Question: So I know how to make a pure CSS triangle using borders, but the angle of the triangle is not known.
I want to create an angle image based from some jQuery calculations that output a number (which is an angle).
So:

I am open to jQuery obviously since the angle is calculated with it, but if there is some obscure CSS then that'd be preferential!
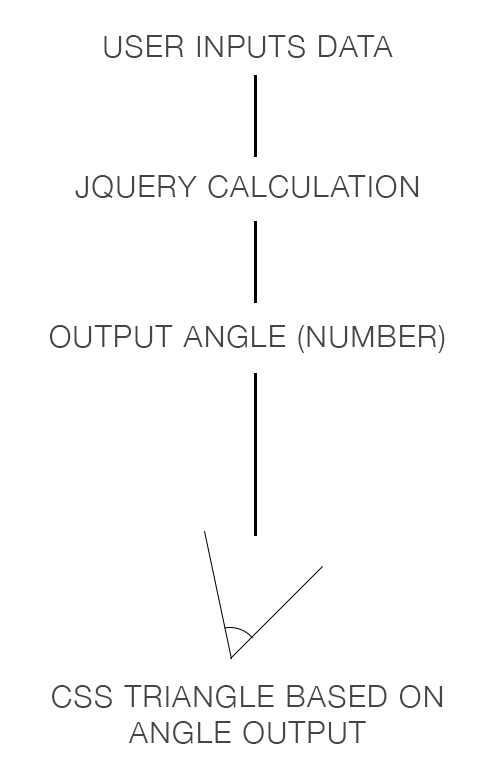
Answer: So though the other answer provides a great bunch of platforms to make triangle angles based on user input, I still felt obligated to work on this and make a workaround that didn't include all the additional graphs.
This is the method I came up with: <URL>
This is the markup:
'''
<section>
<div class="box2"><div class="box"></div></div>
</section>
'''
I used '<section>' just to break up the '<div>', but I'd probably just use 3 '<div>' in production.
'''
section {
position: relative;
width: 400px;
height: 200px;
margin: 200px auto 0 auto;
border: 1px solid #DDD;
}
.box, .box2 {
position: absolute;
background: #000;
transform-origin: bottom left;
height: 1px;
width: 200px;
}
.box {
bottom:1px;
background: #F00;
transform: rotate(-100deg);
}
.box2 {
bottom: 0;
right:0;
}
'''
Now in '.box' you can change the value of the 'rotate' and it will rotate the line to be whatever value.
In my case it comes down to the value that is calculated after the user inputs all of their data.
From this I can inject the ''transform: rotate(-' + VALUE + 'deg);'' via jQuery.
---
This Pen is if you want the angle to be as in my original image: <URL>